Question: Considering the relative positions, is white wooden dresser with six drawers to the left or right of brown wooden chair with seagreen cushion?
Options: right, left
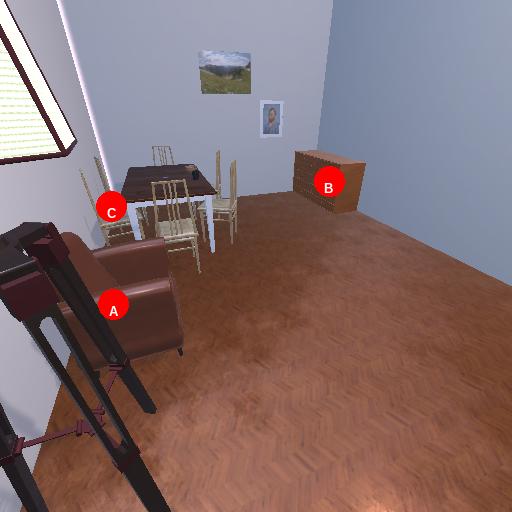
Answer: right